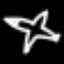
Label: airplane